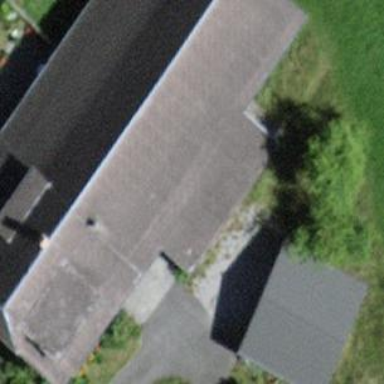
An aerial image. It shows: Farm building.